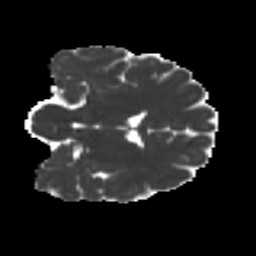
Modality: MD
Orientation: coronal
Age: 27
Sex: female
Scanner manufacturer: ge
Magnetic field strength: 3 T
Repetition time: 7.8 s
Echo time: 0.0606 s